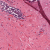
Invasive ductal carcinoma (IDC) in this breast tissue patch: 0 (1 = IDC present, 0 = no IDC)